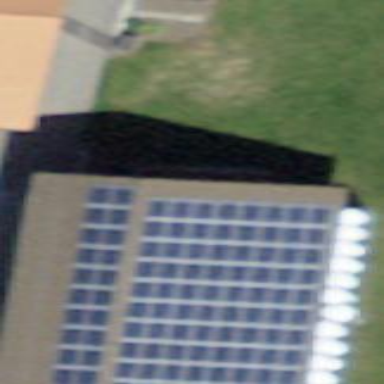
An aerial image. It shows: Building with gabled roof.